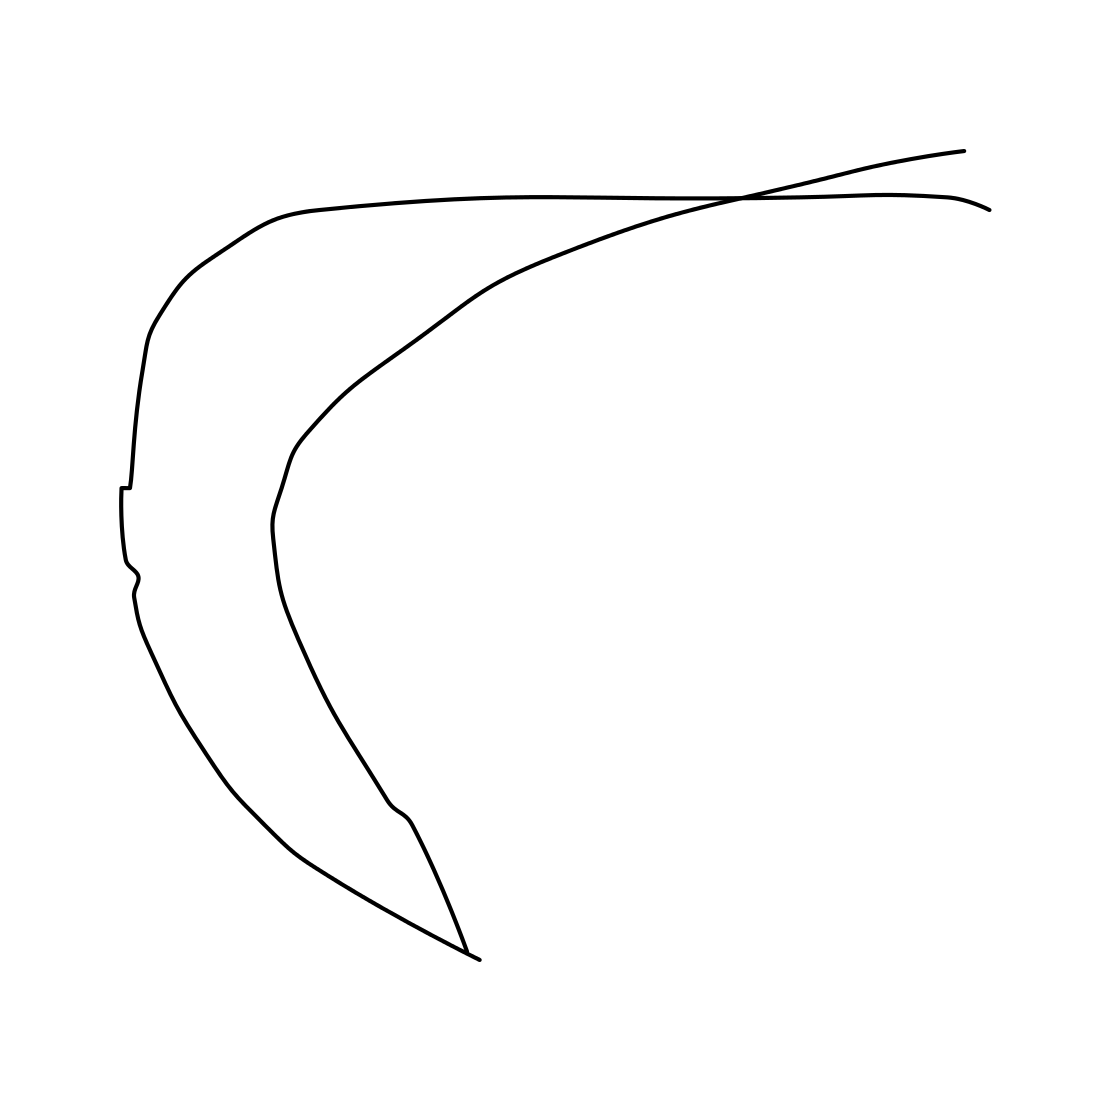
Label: boomerang